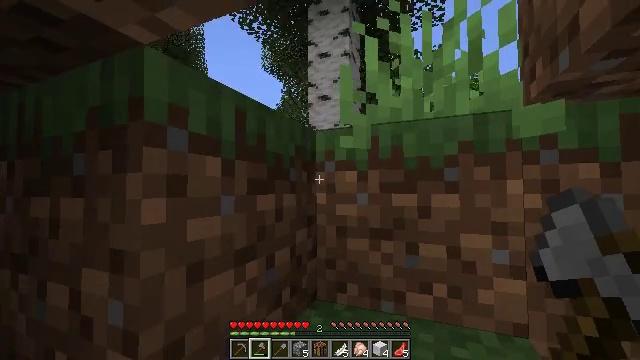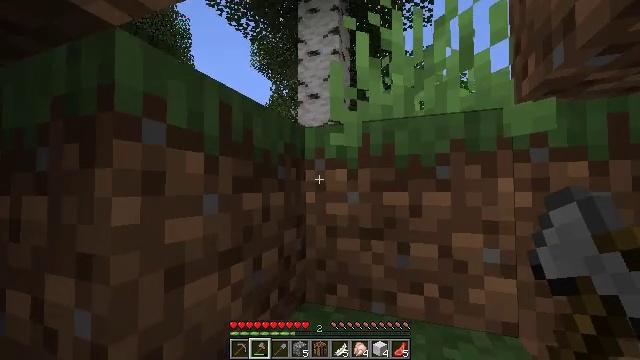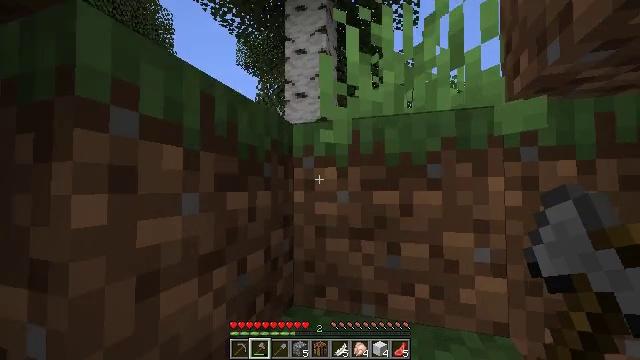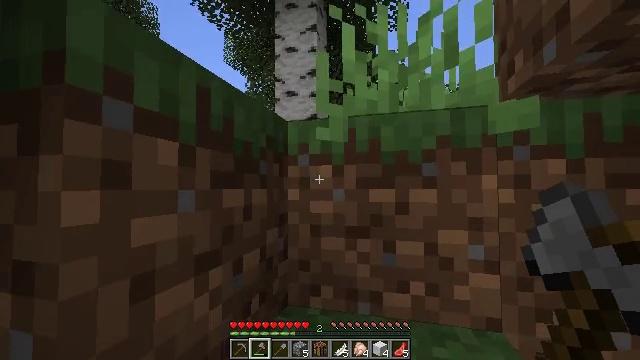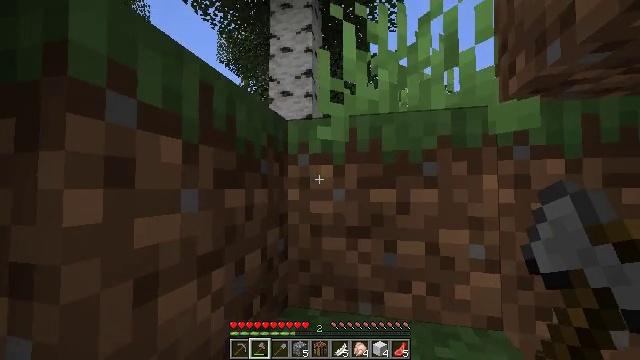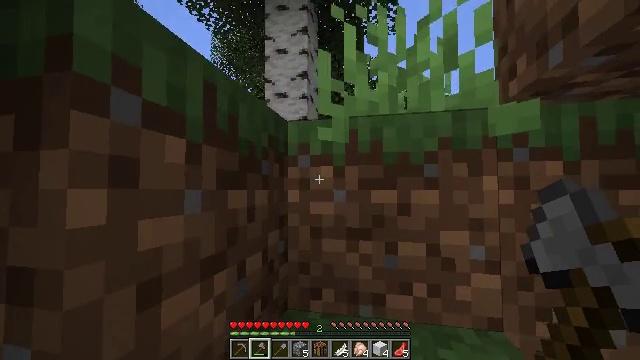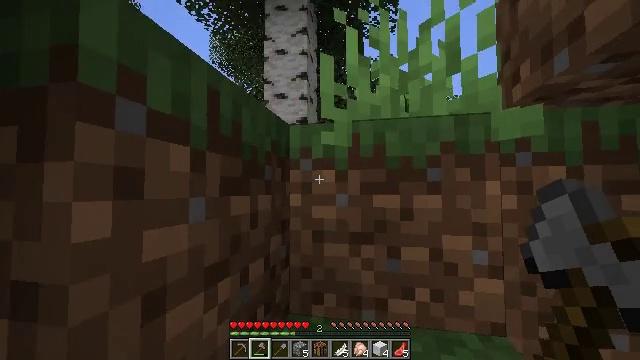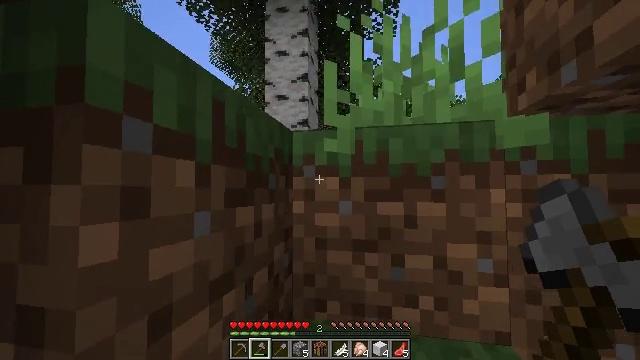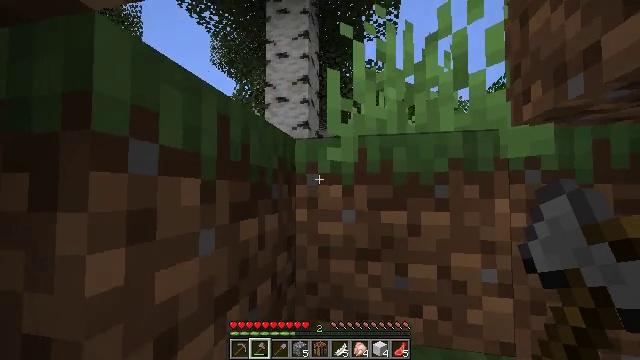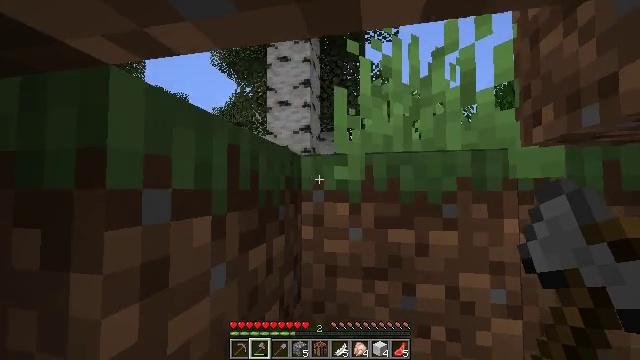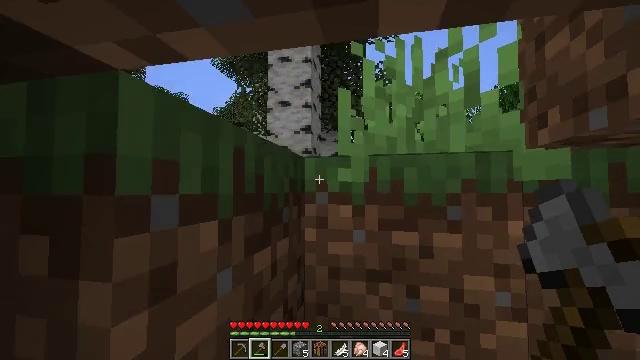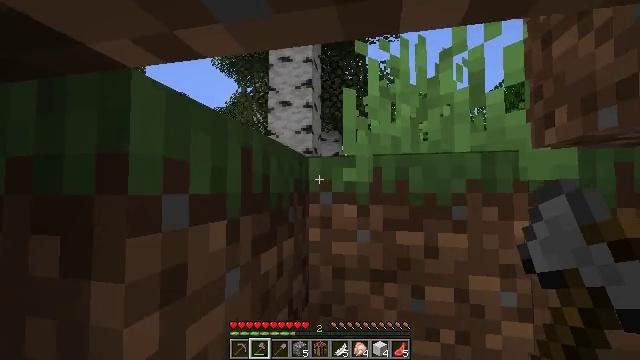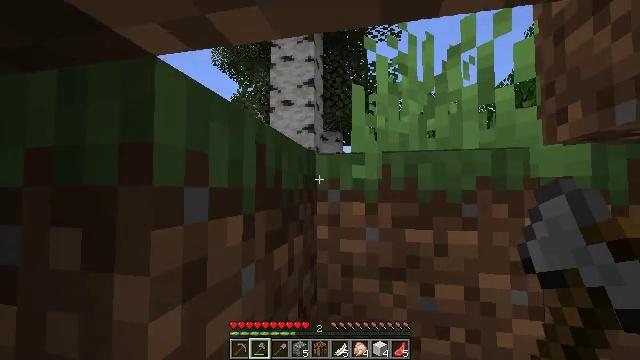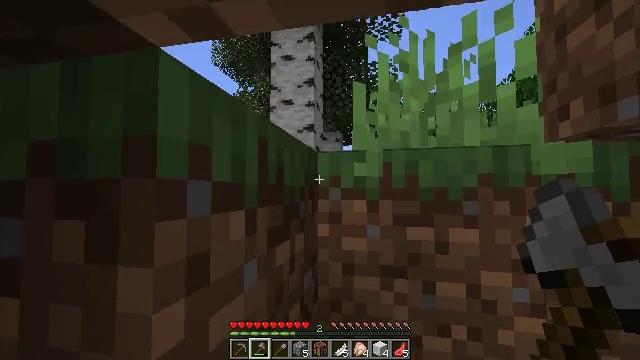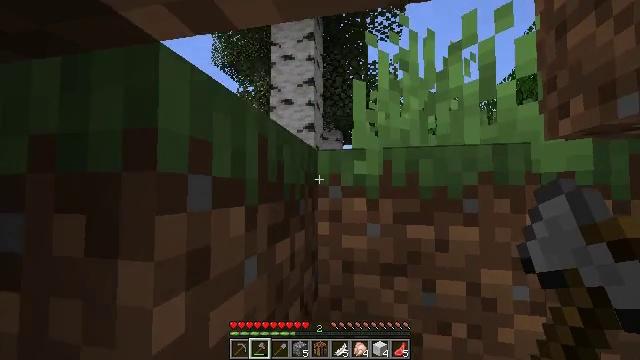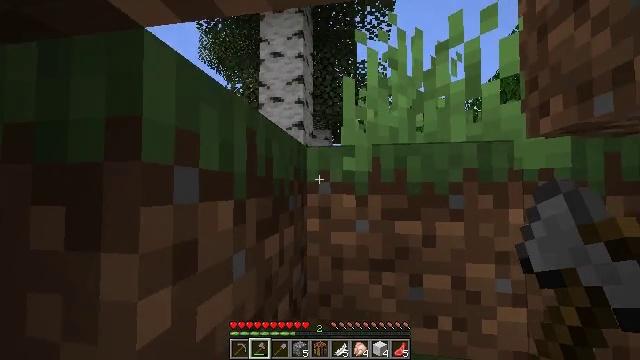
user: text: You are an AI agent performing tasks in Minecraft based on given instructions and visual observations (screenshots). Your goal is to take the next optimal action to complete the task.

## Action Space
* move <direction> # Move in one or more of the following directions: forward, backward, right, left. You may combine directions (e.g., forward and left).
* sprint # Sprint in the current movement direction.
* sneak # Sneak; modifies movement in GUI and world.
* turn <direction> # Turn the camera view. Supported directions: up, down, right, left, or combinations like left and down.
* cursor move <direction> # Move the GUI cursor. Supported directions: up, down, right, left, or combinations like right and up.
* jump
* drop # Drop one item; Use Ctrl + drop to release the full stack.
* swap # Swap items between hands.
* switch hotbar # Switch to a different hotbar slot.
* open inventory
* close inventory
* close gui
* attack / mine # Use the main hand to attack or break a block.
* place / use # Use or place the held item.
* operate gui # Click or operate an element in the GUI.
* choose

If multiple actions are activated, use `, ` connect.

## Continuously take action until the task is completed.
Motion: motion action
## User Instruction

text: Harvest grass block to clear the area.
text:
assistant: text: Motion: move forward, turn right
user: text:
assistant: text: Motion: move forward, turn right
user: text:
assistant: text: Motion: move forward, turn right
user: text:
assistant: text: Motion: move forward, turn right
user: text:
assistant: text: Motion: move forward, turn right
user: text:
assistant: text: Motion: move forward, jump
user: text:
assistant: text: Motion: move forward, jump
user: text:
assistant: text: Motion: move forward, jump
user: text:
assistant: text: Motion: move forward, jump
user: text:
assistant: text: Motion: move forward, jump
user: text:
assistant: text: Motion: move forward
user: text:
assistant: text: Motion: move forward
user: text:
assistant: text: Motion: move forward
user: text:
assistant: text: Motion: move forward
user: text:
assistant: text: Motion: move forward, turn right
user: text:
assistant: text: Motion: move forward, turn right
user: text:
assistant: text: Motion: move forward, turn right
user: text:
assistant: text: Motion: move forward, turn right
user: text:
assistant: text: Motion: move forward, turn right, jump
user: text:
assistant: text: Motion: move forward, turn right, jump
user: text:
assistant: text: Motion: move forward, turn right, jump
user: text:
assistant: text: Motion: move forward, turn right, jump
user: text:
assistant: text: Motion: move forward
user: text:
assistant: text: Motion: move forward, turn left, jump
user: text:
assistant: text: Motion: move forward, turn left and up, jump
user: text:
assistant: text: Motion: move forward, turn left and up, jump
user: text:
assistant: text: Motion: move forward, turn left and up
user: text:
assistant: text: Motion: move forward, turn up
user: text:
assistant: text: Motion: turn right and up
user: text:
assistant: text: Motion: turn right and up